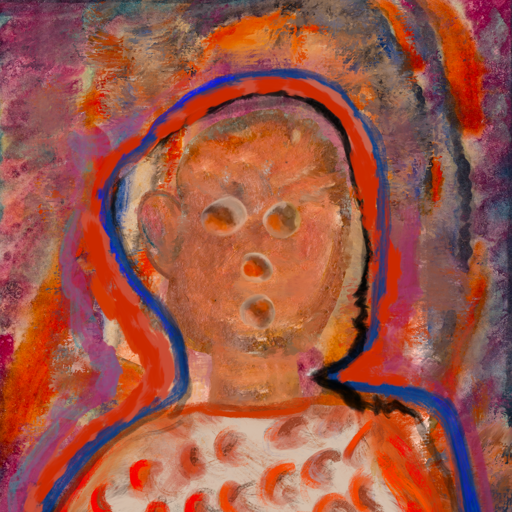
Background: Experience, Head And Neck Front: Boggyland, Face Front: Rupkatha, Bust: Rupkatha, Hair Front: Experience, Head Accessory: Blank, Second Necklace: Blank, Necklace: Blank, Baby: Blank